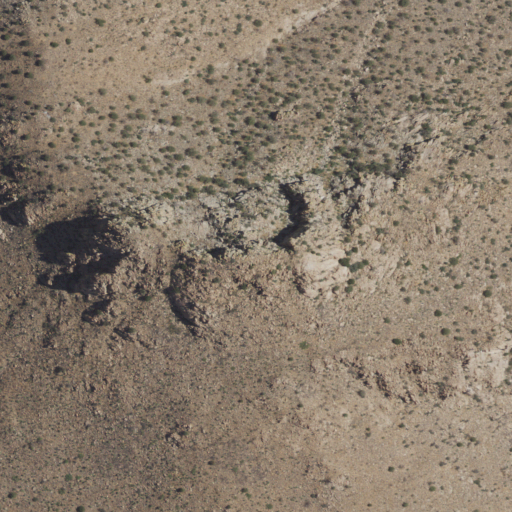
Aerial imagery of mountain in New Mexico named Middle Peak containing shrub and grassland